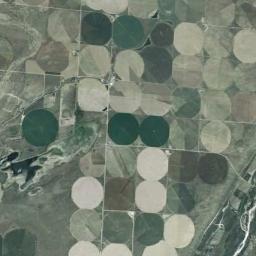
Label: circular_farmland